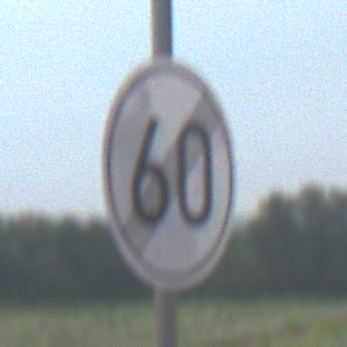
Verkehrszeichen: EndeGeschwindigkeit60
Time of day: SunriseSunset
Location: Outdoor (Nature)
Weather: PartlyCloudy
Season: NotSpecified
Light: Natural